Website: ulta-beauty
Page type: account-selection
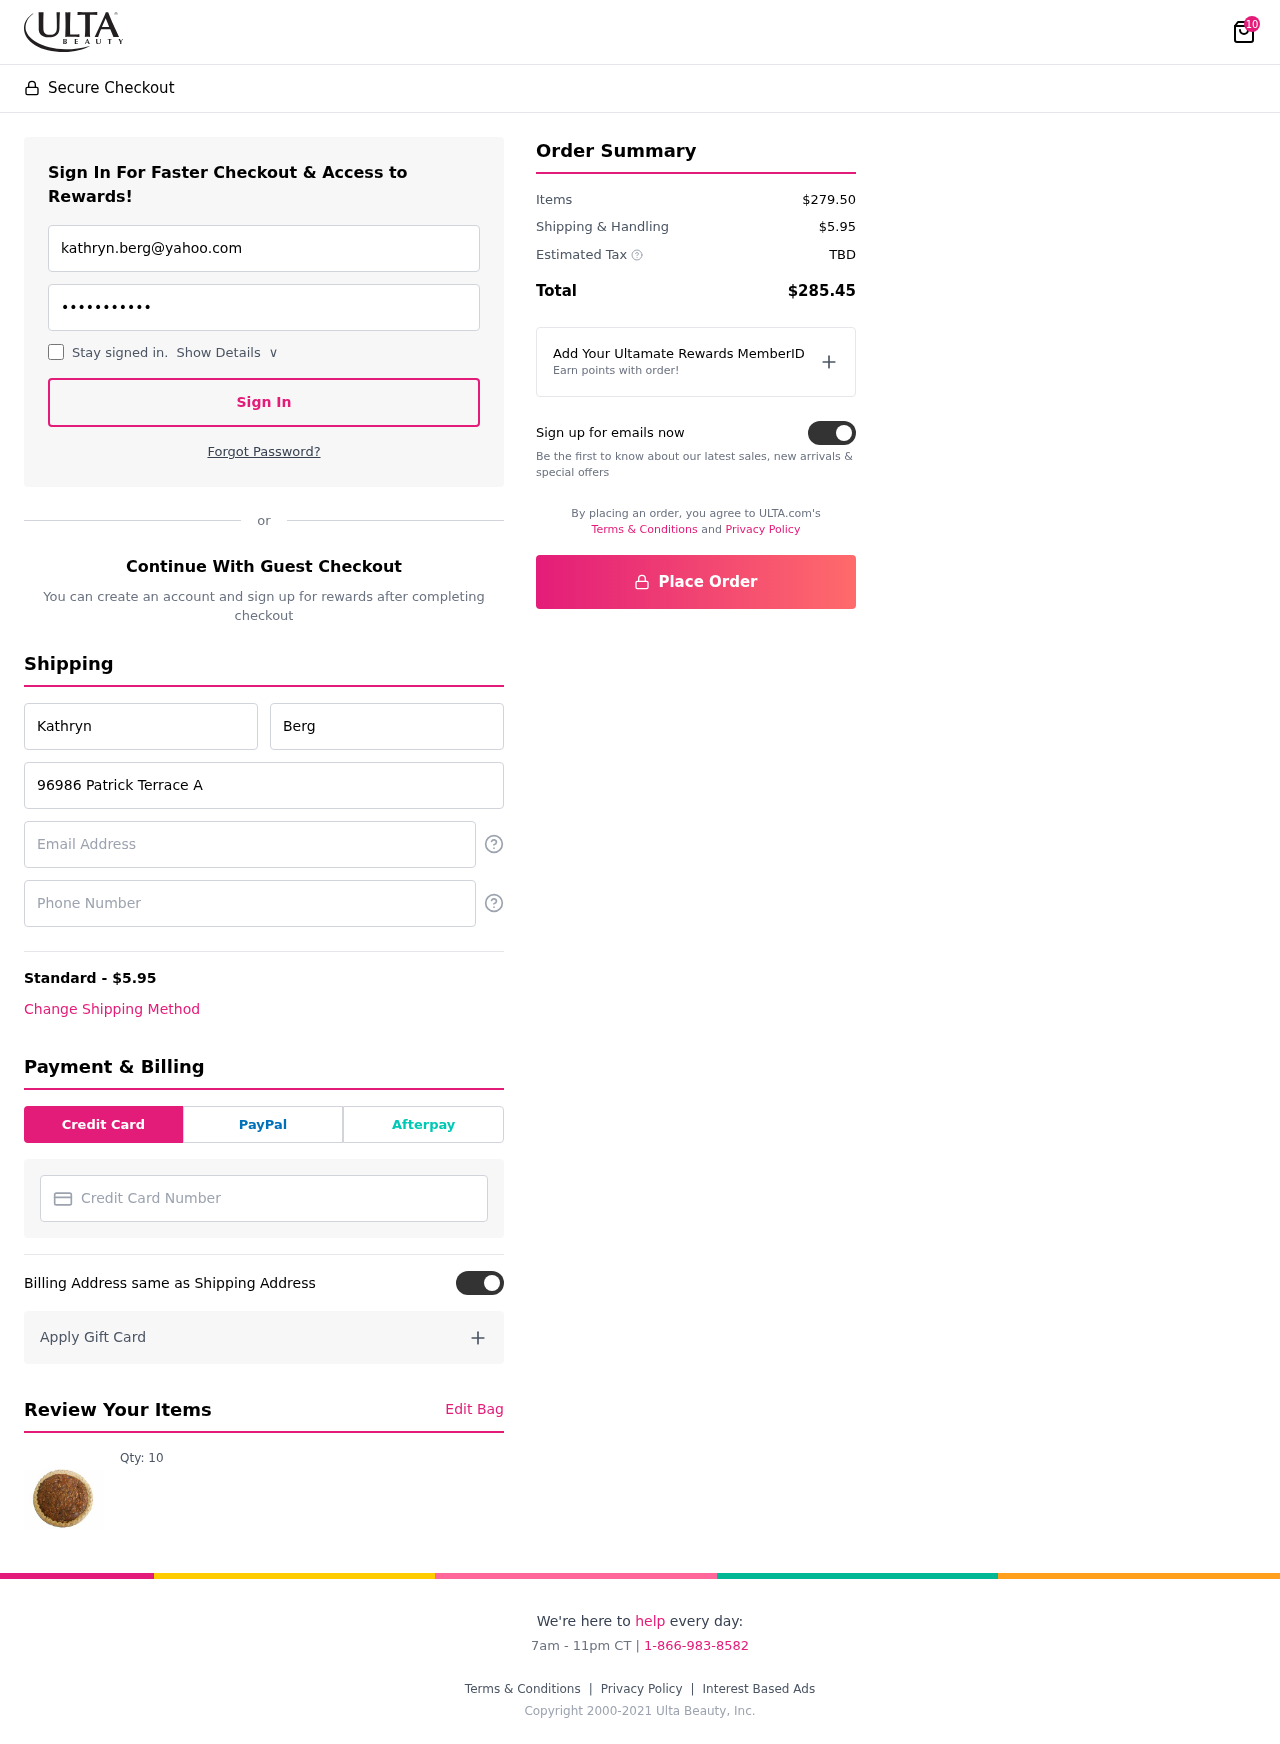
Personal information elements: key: PII_CARD_NUMBER
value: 2296 7994 2312 2833
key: PII_EMAIL
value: kathryn.berg@yahoo.com
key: PII_EMAIL2
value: kathryn.berg@yahoo.com
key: PII_FIRSTNAME
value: Kathryn
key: PII_LASTNAME
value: Berg
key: PII_PHONE
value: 8847941724
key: PII_STREET
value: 96986 Patrick Terrace Apt. 225
Product elements: key: PRODUCT1_QUANTITY
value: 10
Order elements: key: ORDER_NUM_ITEMS
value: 10
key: ORDER_SHIPPING_COST
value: $5.95
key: ORDER_SUBTOTAL
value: $279.50
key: ORDER_TAX
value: TBD
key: ORDER_TOTAL
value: $285.45